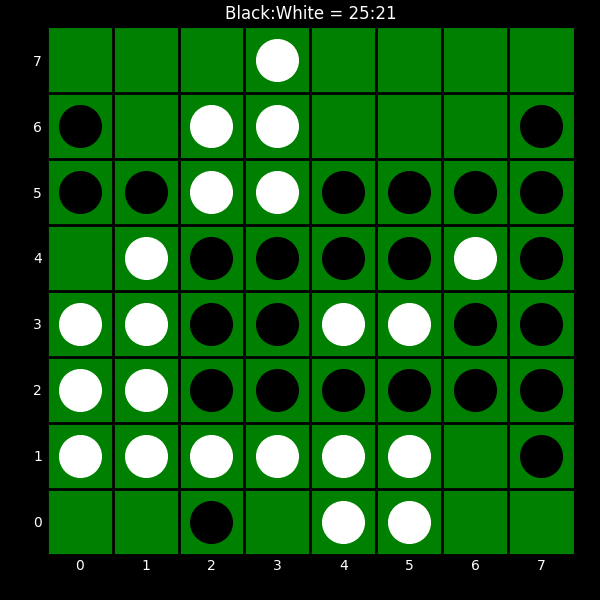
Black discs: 25
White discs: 21